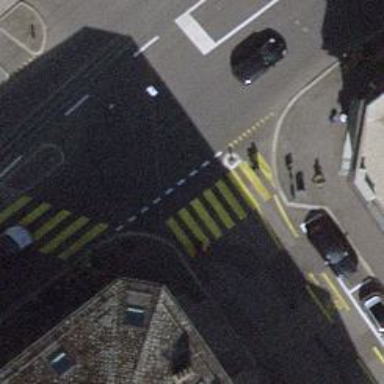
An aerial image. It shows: Uncontrolled crossing with pedestrian island.